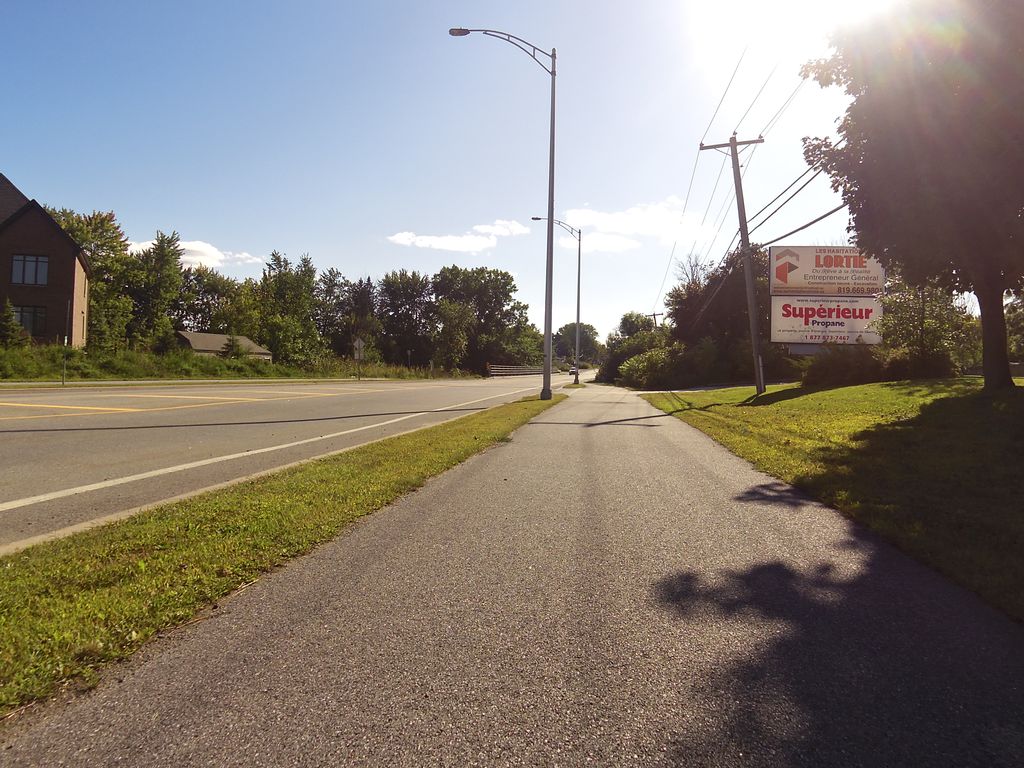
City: ottawa-gatineau